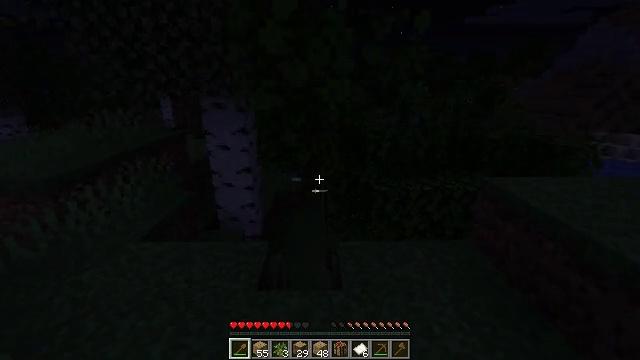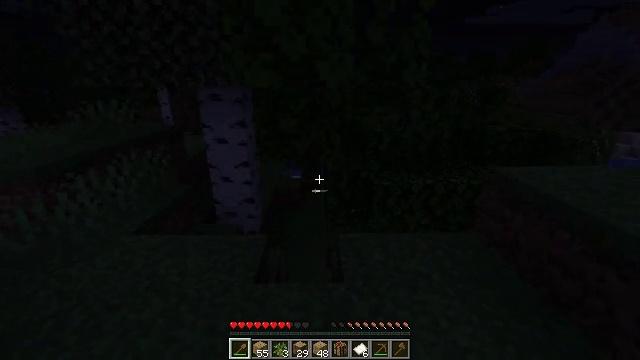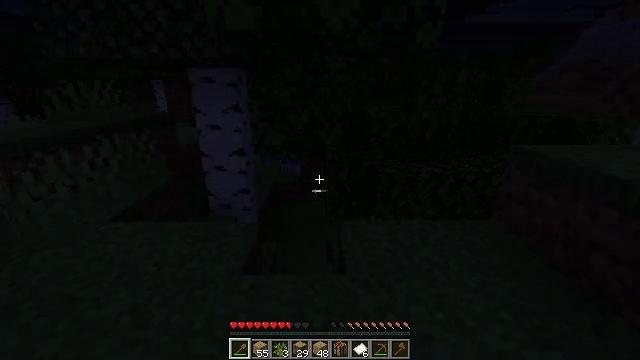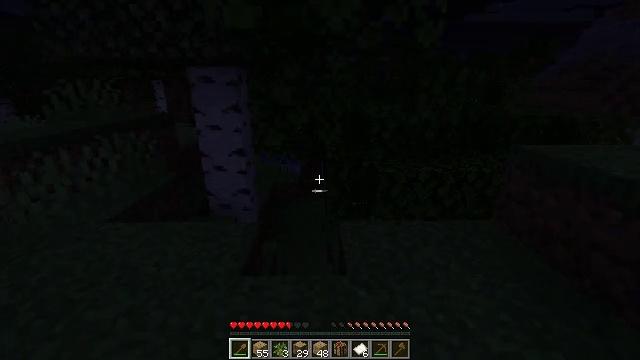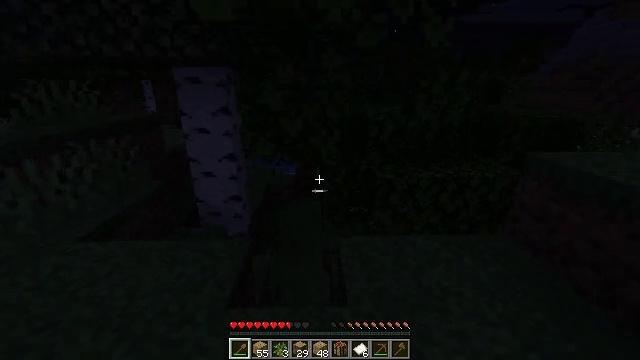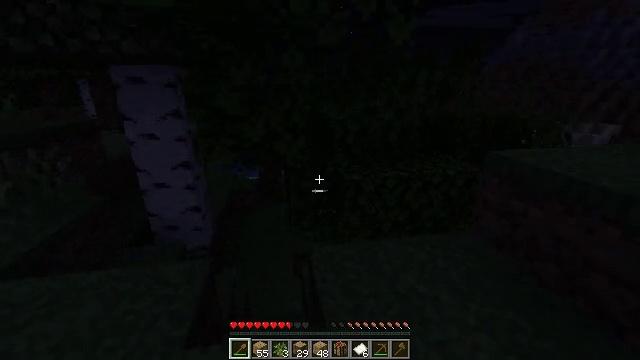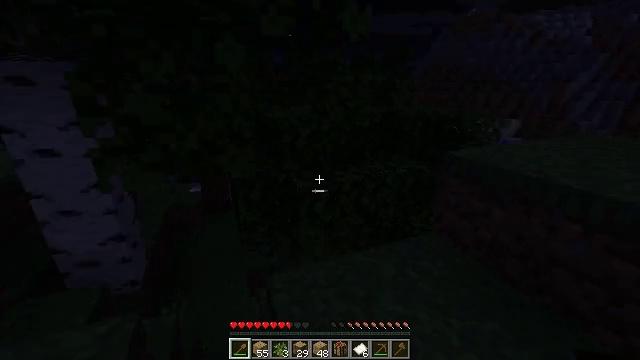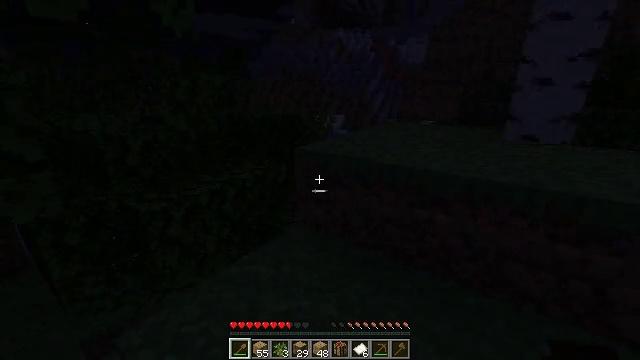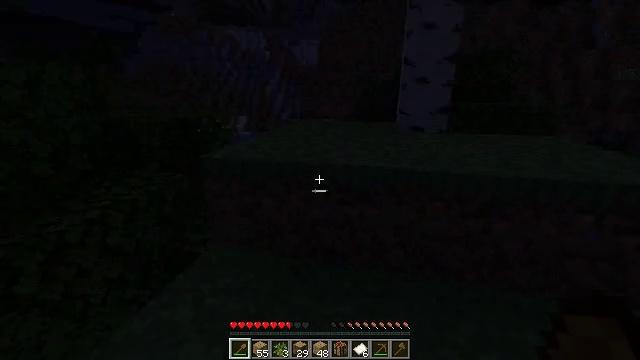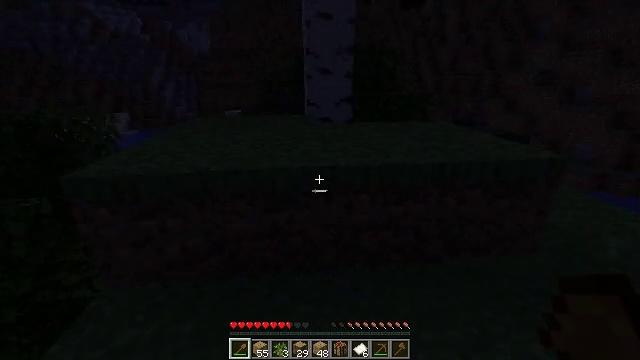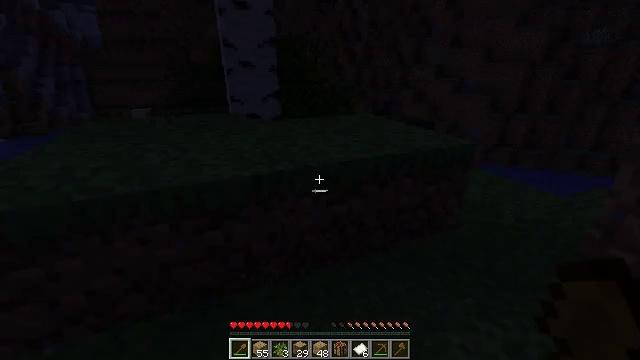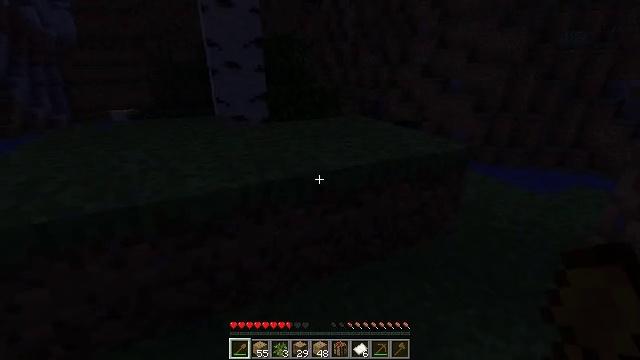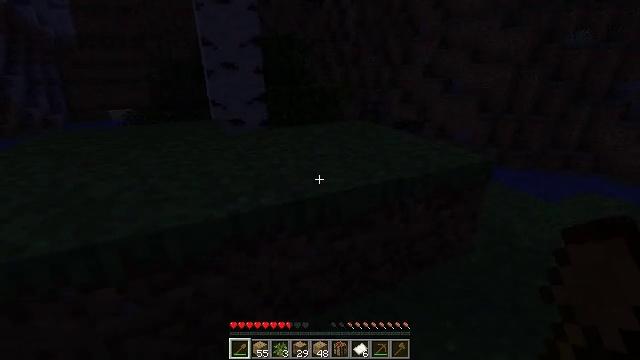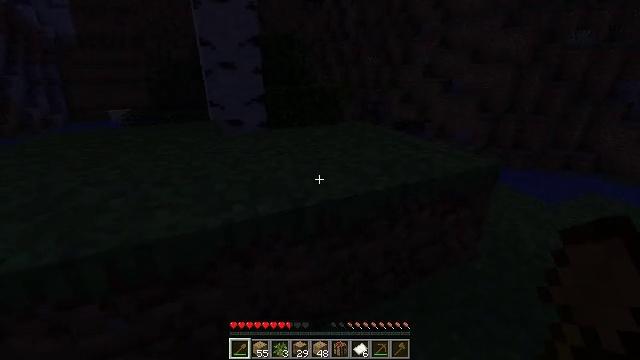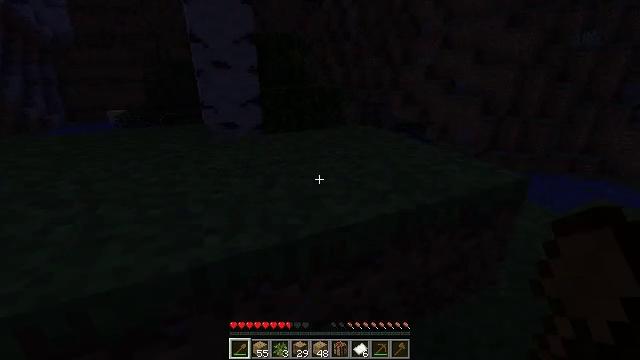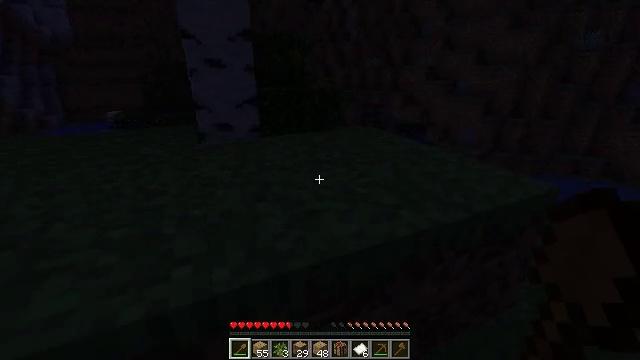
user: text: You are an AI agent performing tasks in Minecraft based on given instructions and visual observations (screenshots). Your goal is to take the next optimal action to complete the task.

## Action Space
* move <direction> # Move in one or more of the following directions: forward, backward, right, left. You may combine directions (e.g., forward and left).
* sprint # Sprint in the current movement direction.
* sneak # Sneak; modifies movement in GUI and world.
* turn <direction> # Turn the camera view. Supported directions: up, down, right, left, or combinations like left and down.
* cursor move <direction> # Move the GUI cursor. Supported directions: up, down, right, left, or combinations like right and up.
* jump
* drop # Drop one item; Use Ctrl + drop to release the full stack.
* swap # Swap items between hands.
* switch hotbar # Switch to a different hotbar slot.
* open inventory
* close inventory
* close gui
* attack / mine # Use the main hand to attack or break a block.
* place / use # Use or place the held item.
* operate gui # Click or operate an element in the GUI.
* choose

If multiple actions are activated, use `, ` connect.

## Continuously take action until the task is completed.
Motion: motion action
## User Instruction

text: Dig up the grass block for dirt.
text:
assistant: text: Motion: move forward
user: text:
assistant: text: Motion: move forward
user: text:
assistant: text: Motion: move forward
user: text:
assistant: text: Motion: move forward, turn right
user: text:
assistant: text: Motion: move forward, turn right
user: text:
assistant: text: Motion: move forward, turn right
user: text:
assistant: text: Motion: move forward, turn right
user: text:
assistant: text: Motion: move forward, turn right
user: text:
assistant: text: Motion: move forward, turn right and down
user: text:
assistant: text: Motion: move forward, turn right and down
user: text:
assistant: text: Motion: move forward, turn right
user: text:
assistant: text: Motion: move forward
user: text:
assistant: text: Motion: move forward
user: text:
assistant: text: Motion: move forward
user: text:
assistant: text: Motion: move forward
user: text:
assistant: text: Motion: move forward, turn left
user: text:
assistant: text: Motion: move forward, turn left and up, jump
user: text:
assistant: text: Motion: move forward, turn left, jump
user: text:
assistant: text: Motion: move forward, turn left and down, jump
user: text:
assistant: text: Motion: move forward, turn left and down, jump
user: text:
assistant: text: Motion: move forward, turn left and down
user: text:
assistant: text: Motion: move forward, turn left and down
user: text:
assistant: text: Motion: move forward, turn left and down
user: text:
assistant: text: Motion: move forward, turn left and down
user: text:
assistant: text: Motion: move forward, turn left and down
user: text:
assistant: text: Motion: move forward, turn left and down
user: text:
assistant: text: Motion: move forward, turn left and down
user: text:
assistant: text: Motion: move forward, turn left and down
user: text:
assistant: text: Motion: move forward, turn left and down
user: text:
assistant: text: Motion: move forward, turn left and down